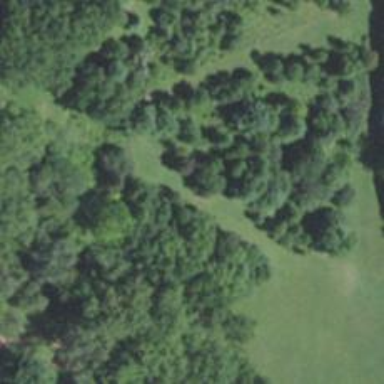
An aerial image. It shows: Disc golf hole.